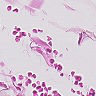
Metastatic tissue present: no